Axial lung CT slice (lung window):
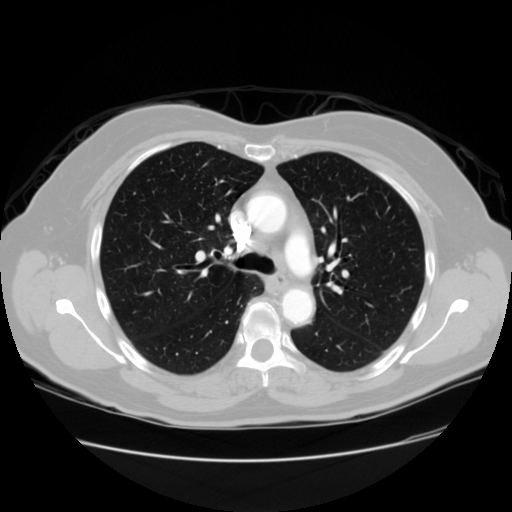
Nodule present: no